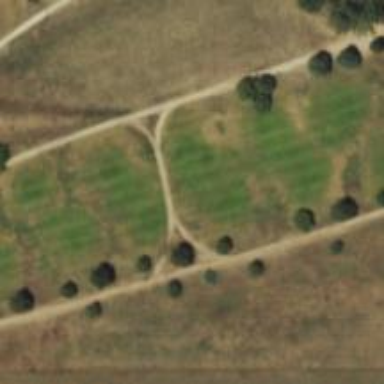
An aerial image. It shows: Golf cartpath that is also road path.